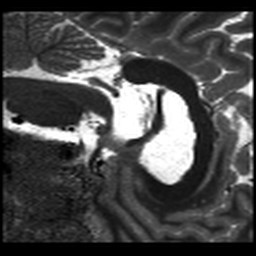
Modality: T1map
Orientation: sagittal
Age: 45
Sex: male